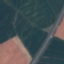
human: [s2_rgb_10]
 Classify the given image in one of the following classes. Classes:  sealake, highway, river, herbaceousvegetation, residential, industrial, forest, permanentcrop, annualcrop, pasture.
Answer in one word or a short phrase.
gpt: Highway